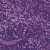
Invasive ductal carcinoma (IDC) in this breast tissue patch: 0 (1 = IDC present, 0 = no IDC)